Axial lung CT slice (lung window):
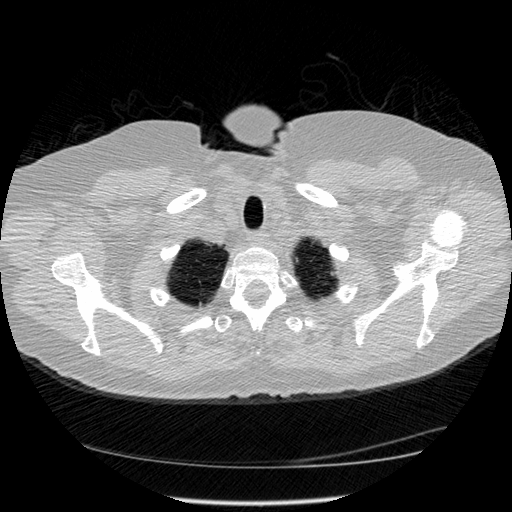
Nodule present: no